Question: I'm starting learning dart, I've installed the Dart Editor normally on a Linux system, but the problem comes up when I start to code a simple snippet of code for instance this:
'''
import 'dart:html';
void main() {
querySelector('#status').innerHtml = "Hola mundo";
var button = new ButtonElement();
button.text = "Haz click";
button.on.click.add( (e){
var div = new Element.html("<div>puto</div>");
document.body.elements.add(div);
});
document.body.elements.add(button);
}
'''
I get three warnings with the same messages: "There is no such getter 'function' in..." in three different parts of the code:
I got this code in a book, so the code is correct, How do I resolve this problem? thanks
: I cannot run this code with these warnings as you could expect.
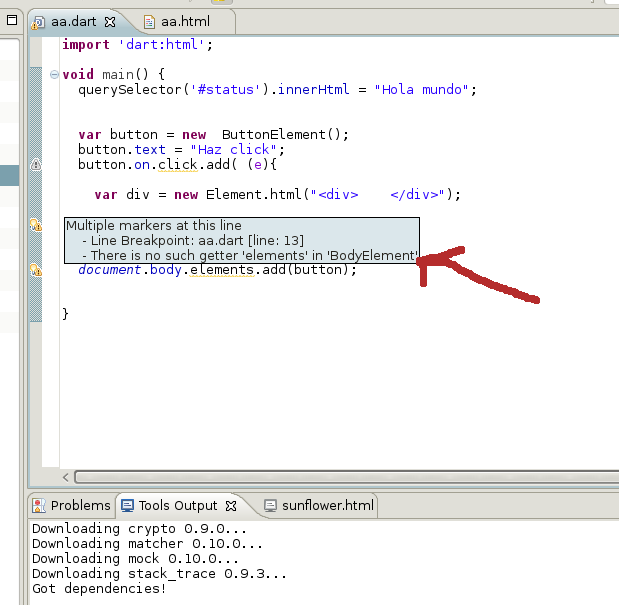
Answer: The book is probably out of date from the current library APIs.
Try changing 'elements' to 'children', e.g. 'document.body.children.add(elem2);' is an example in the <URL>.